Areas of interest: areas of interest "Commercial service"
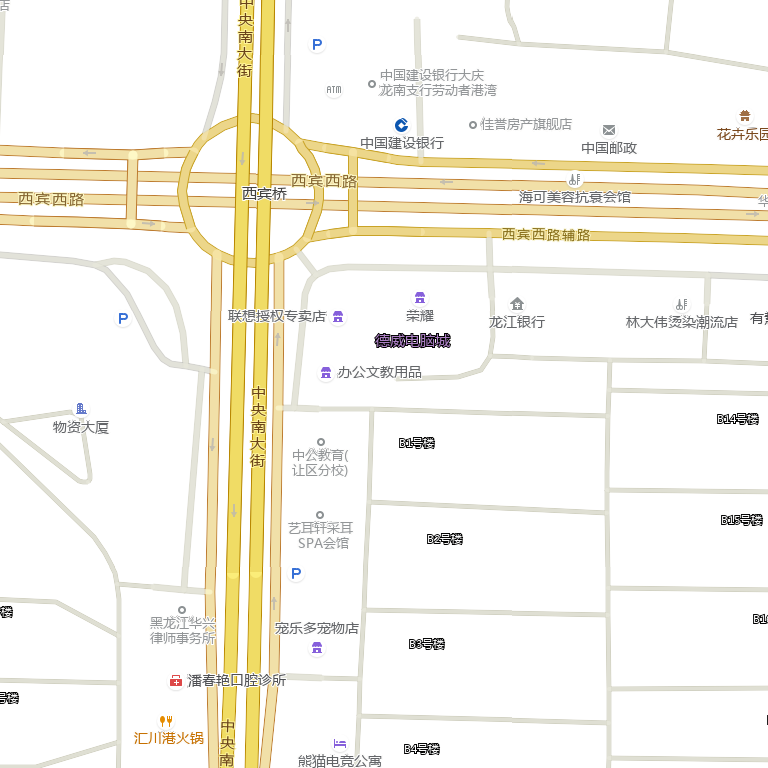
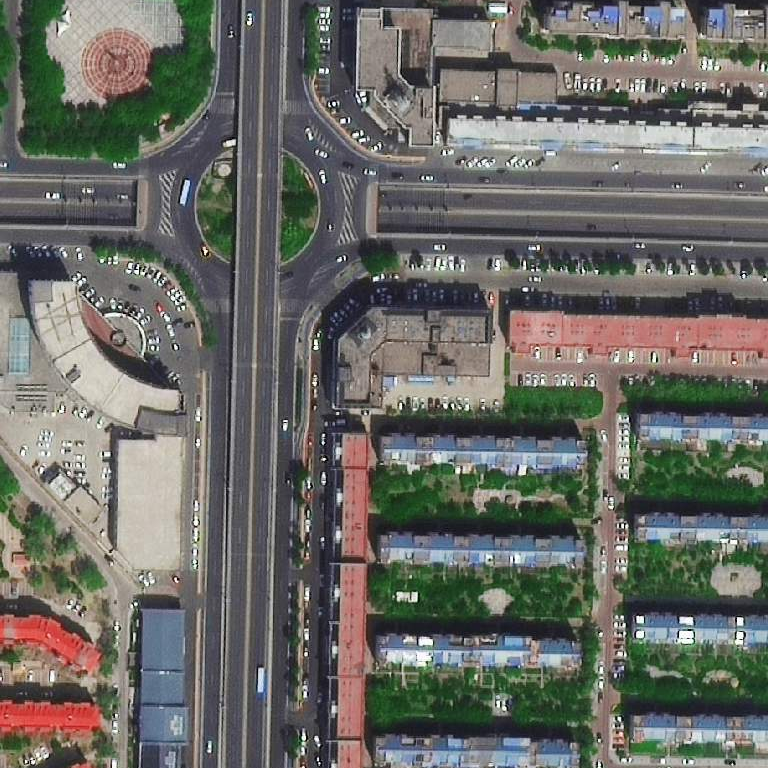